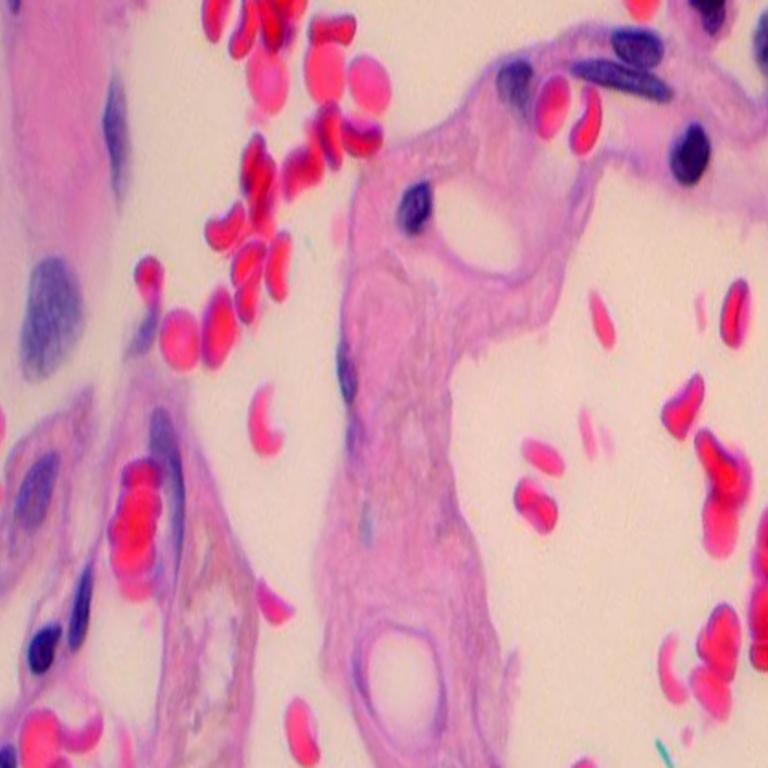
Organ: lung
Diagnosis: benign